Aerial crown-view tile of a tropical tree (Barro Colorado Island, Panama), acquired 20250818:
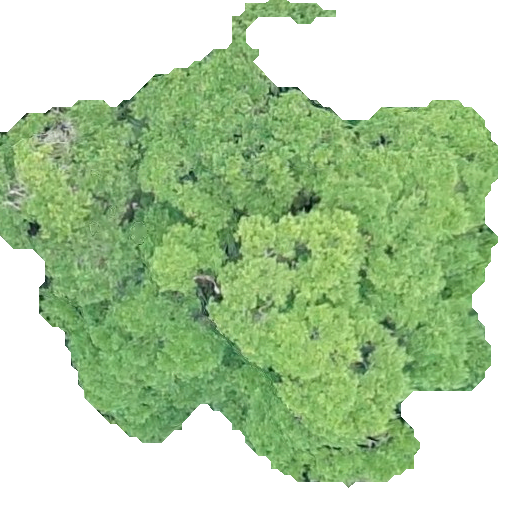
Species: Nectandra lineata
GBIF accepted scientific name: Nectandra lineata
Crown area: 225.089 m²